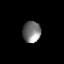
Tissue: prostate
Cell type: T cells
Senescence score: 0.7178
Nuclear area (px): 377
Mean DAPI intensity: 121.066